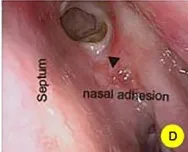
Flexible nasopharyngoscopy examination of nasopharynx. (C, D) After 2.5 years of post-treatment follow-up, no tumor recurrence is observed in the nasopharyngeal region.
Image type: endoscopy (airway_endoscopy)